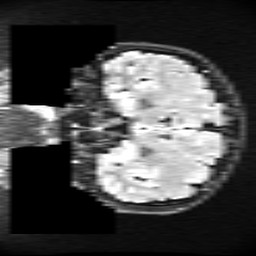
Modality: FLAIR
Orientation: coronal
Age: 22
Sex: female
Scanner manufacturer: ge
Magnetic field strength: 3 T
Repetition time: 11 s
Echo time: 0.1497 s